Question: I am a beginner with R . My data looks like this:
'''
id count date
1 <PHONE>.01
2 <PHONE>.02
3 <PHONE>.03
4 <PHONE>.04
5 <PHONE>.05
6 <PHONE>.06
7 <PHONE>.07
8 <PHONE>.08
9 <PHONE>.09
10 <PHONE>.10
11 <PHONE>.11
12 <PHONE>.12
13 <PHONE>.01
14 <PHONE>.02
15 <PHONE>.03
16 <PHONE>.04
17 <PHONE>.05
18 <PHONE>.06
19 <PHONE>.07
20 <PHONE>.08
21 <PHONE>.09
22 <PHONE>.10
23 <PHONE>.11
24 <PHONE>.12
25 <PHONE>.01
26 <PHONE>.02
27 <PHONE>.03
28 <PHONE>.04
29 <PHONE>.05
30 <PHONE>.06
31 <PHONE>.07
32 <PHONE>.08
33 <PHONE>.09
34 <PHONE>.10
35 <PHONE>.11
36 <PHONE>.12
37 <PHONE>.01
38 <PHONE>.02
39 <PHONE>.03
40 <PHONE>.04
41 <PHONE>.05
42 <PHONE>.06
43 <PHONE>.07
44 <PHONE>.08
45 <PHONE>.09
46 <PHONE>.10
47 <PHONE>.11
48 <PHONE>.12
49 <PHONE>.01
50 <PHONE>.02
51 <PHONE>.03
'''
I would like to make a bar graph like graph that shows how much what is the count for each date (dates in format of Month-Y, Jan-2009 for instance). I have two issues:
1- I cannot find a good format for a bar-char like graph like that
2- I want all of my data-points to be present in X axis(date), while R aggregates it to each year only (so I inly have four data-points there). Below is the current command that I am using:
'''
plot(df$date,df$domain_count,col="red",type="h")
'''
and my current plot is like this:

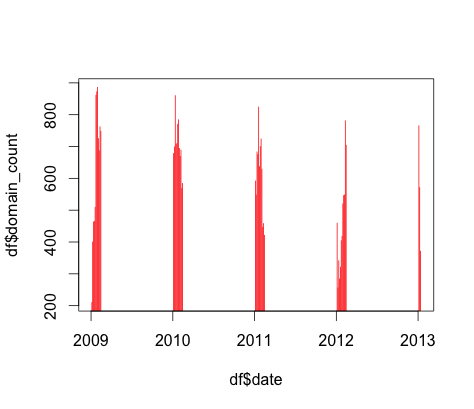
Answer: Ok, I see some issues in your original data. May I suggest the following:
Add the days in your date column
'''
df$date=paste(df$date,'.01',sep='')
'''
Convert the date column to be of date type:
'''
df$date=as.Date(df$date,format='%Y.%m.%d')
'''
Plot the data again:
'''
plot(df$date,df$domain_count,col="red",type="h")
'''
Also, may I add one more suggestion, have you used 'ggplot' for ploting chart? I think you will find it much easier and resulting in better looking charts. Your example could be visualized like this:
'''
library(ggplot2) #if you don't have the package, run install.packages('ggplot2')
ggplot(df,aes(date, count))+geom_bar(stat='identity')+labs(x="Date", y="Count")
'''